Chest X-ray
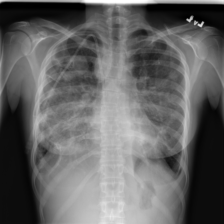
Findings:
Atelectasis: negative
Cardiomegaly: negative
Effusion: negative
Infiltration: negative
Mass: negative
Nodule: positive
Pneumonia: negative
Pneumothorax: negative
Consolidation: negative
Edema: positive
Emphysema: negative
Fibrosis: negative
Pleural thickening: negative
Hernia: negative